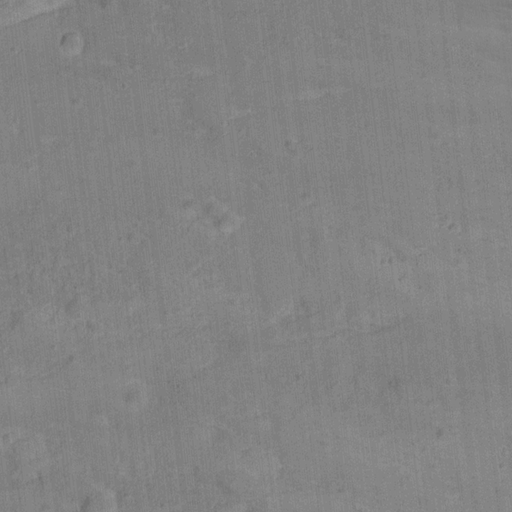
Classes present: Background